Question: How to create (when I want to show it) and destroy (when I want to hide it) frames on the main TForm? Frames' align = alClient.
I tried this:
'''
unit main;
interface
uses
Windows, Messages, SysUtils, Variants, Classes, Graphics, Controls, Forms, Dialogs, StdCtrls, uFrame1, uFrame2;
type
TFormMain = class(TForm)
procedure FormCreate(Sender: TObject);
private
{ Private declarations }
public
{ Public declarations }
f1: TFrame1;
f2: TFrame2;
end;
var
FormMain: TFormMain;
implementation
{$R *.dfm}
procedure TFormMain.FormCreate(Sender: TObject);
begin
f1 := TFrame1.Create(Self);
f1.Parent := Self;
end;
end.
'''
'''
unit uFrame1;
interface
uses
Windows, Messages, SysUtils, Variants, Classes, Graphics, Controls, Forms, Dialogs, StdCtrls;
type
TFrame1 = class(TFrame)
btn1: TButton;
procedure btn1Click(Sender: TObject);
private
{ Private declarations }
public
{ Public declarations }
end;
implementation
{$R *.dfm}
uses main, uFrame2;
procedure TFrame1.btn1Click(Sender: TObject);
begin
Self.Free;
FormMain.f2 := TFrame2.Create(FormMain);
FormMain.f2.Parent := FormMain;
end;
end.
'''
'''
unit uFrame2;
interface
uses
Windows, Messages, SysUtils, Variants, Classes, Graphics, Controls, Forms, Dialogs, StdCtrls;
type
TFrame2 = class(TFrame)
lbl1: TLabel;
btn1: TButton;
procedure btn1Click(Sender: TObject);
private
{ Private declarations }
public
{ Public declarations }
end;
implementation
{$R *.dfm}
uses main, uFrame1;
procedure TFrame2.btn1Click(Sender: TObject);
begin
Self.Free;
FormMain.f1 := TFrame1.Create(FormMain);
FormMain.f1.Parent := FormMain;
end;
end.
'''
but it crashes with access vialataions when I click button on FrameStart or Frame1 (TForm FormCreate works fine i.e. it creates and shows FrameStart).
Delphi 7.

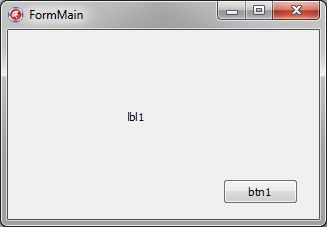
Answer: You can't call 'Self.Free' in those event handlers. When the event handler returns, the VCL code that executes next still uses a reference to an object that you just freed. And that's where the access violation comes from. If you had been running with FastMM in full debug mode then you would have been shown a helpful diagnostic message.
These frames will have to kill themselves in a more roundabout manner. Post a CM_RELEASE message to the frame asking it to call 'Free' on the frame. You post the message, rather than sending it, so that all the in flight messages are processed first. You'll need to add a message handler to the frame to respond to the message.